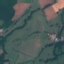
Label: Pasture